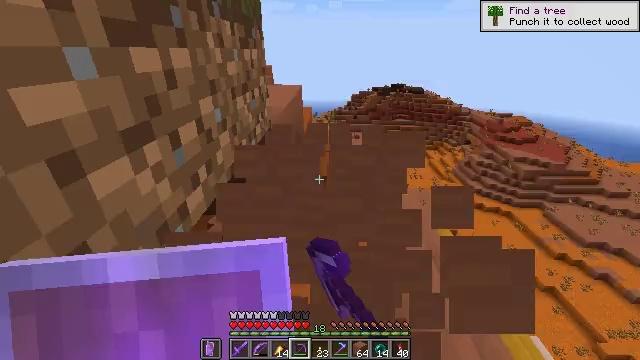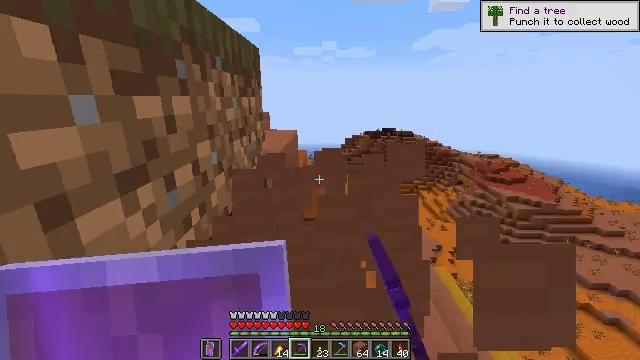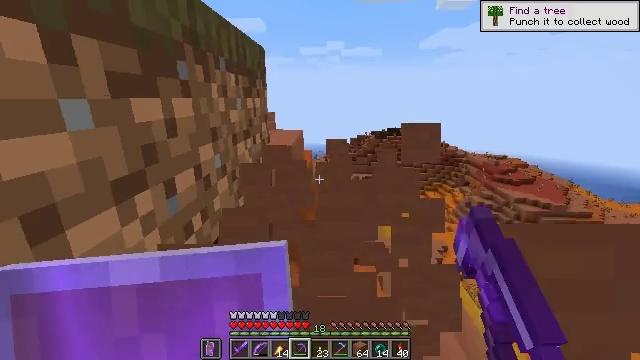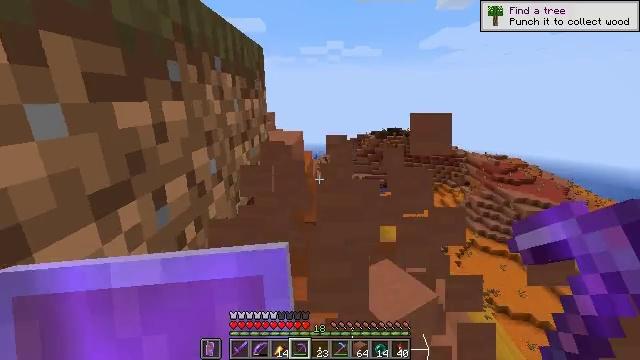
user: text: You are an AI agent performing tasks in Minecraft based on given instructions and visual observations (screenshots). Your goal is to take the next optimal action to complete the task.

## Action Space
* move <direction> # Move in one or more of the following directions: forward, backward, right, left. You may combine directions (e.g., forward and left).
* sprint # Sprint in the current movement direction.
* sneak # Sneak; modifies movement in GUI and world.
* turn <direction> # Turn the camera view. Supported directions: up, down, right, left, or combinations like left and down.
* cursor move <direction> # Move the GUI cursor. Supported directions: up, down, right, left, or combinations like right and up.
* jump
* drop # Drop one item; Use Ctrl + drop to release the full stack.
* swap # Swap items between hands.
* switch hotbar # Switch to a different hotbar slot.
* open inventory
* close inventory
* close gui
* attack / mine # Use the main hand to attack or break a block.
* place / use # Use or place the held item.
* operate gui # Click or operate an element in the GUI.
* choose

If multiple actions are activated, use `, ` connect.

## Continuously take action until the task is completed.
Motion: motion action
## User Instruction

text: Dig up the terracotta.
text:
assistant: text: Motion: attack / mine
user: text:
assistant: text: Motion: move forward, turn left, attack / mine
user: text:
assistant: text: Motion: no_op
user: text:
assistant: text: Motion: no_op